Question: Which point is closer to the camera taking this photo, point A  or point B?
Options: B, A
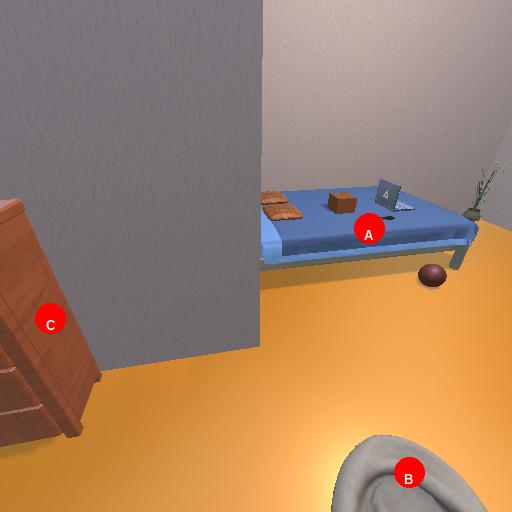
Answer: B